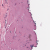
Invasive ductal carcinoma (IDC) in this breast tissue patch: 0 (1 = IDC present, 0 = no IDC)